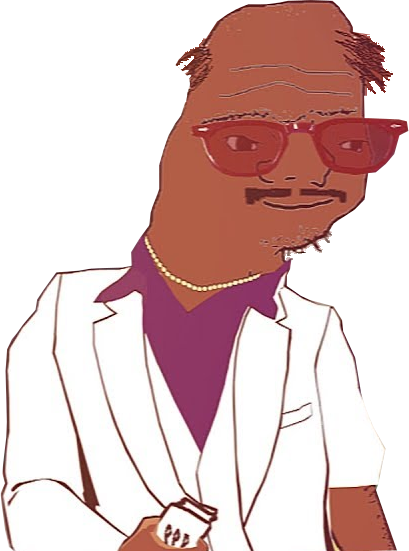
Label: 5_Boomer